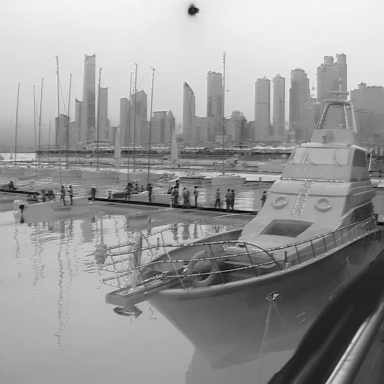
There is a canoe in the infrared image.